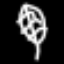
Label: leaf